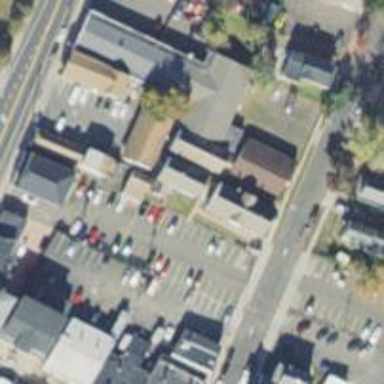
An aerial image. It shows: Town.